Current action and preconditions to check: trajectory_clear

Your task: For each precondition in the list above, predict whether it will hold at this action.

Consider the current scene as observed from the mobile robot's camera, and analyze the predicted future states of all dynamic agents (e.g., people, animals, vehicles, or any moving entities) within the NEXT SECOND.

IMPORTANT: Only answer "very likely" if you are absolutely certain—based on strong, clear evidence—that a dynamic agent will violate the precondition in the predicted future state. Do NOT answer "very likely" for unlikely, ambiguous, or low-probability risks.

Ask yourself for each precondition: Is there a high probability, with clear and convincing evidence, that the predicted future states of any dynamic agent will interfere with the predicted future state of the currently executing action within the NEXT SECOND, causing that precondition to fail?

Assess the risk level based on these predictions. Use "likely" or "very likely" if motions create a clear risk of interference.

Use "neutral" or "improbable" if agents are nearby but their predicted paths are clearly diverging or non-conflicting.

Failure Risk Categories: "very improbable", "improbable", "neutral", "likely", "very likely"

Answer Format: Output ONLY the probability_of_failure value from these categories: "very improbable", "improbable", "neutral", "likely", "very likely"

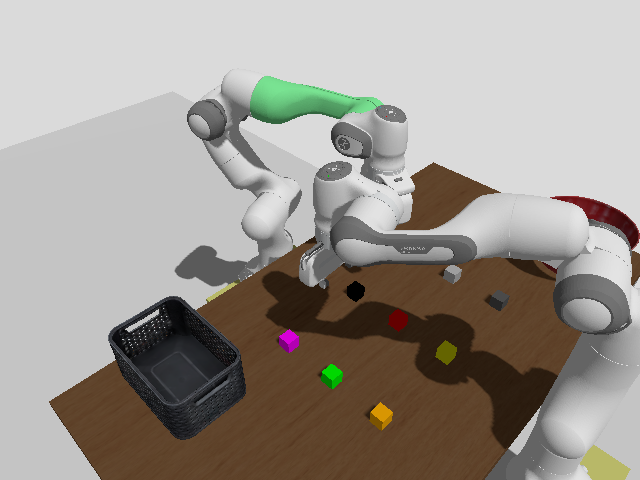

Answer: improbable